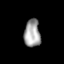
Tissue: skin
Cell type: Others
Senescence score: 0.6807
Nuclear area (px): 441
Mean DAPI intensity: 161.501